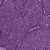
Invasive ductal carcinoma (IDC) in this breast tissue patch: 0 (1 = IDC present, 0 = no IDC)